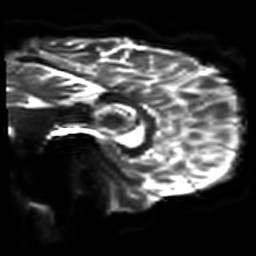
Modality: DWI
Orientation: sagittal
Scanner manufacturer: philips
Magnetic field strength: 7 T
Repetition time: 9.612 s
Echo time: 0.073 s